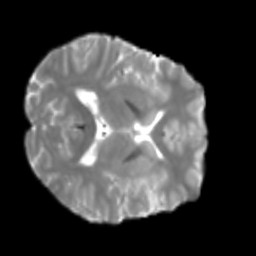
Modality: T2w
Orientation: axial
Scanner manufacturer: siemens
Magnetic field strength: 3 T
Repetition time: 4 s
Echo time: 0.0594 s